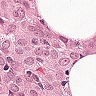
Metastatic tissue present: yes